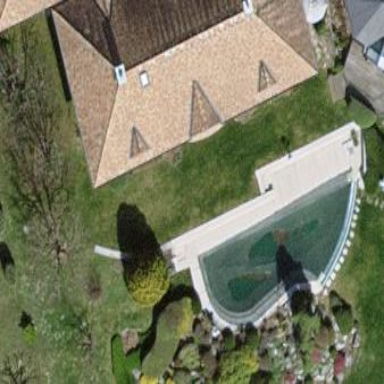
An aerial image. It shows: Outdoor swimming pool on leisure land.